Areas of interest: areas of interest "Qinhuangdao Beidaihe Zhoudun Atour Hotel"
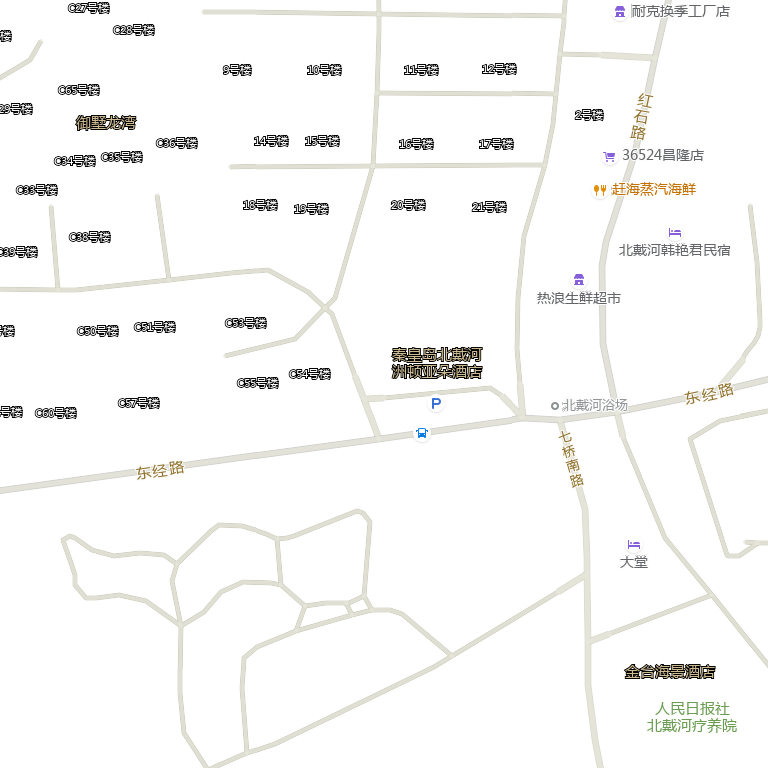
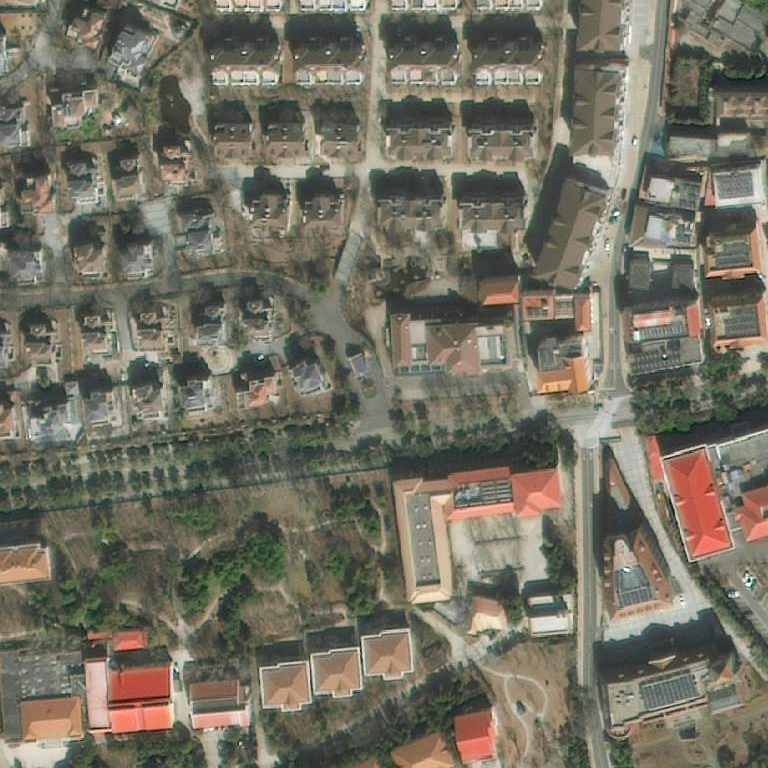